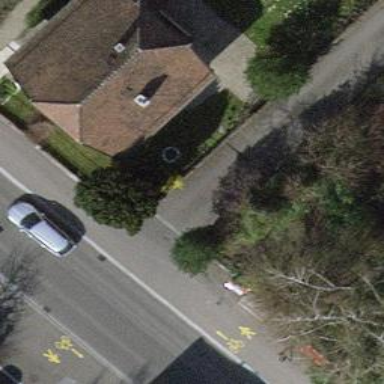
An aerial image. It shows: Service road with sidewalk alongside.